I will show an image sequence of human cooking. I have annotated the images with numbered circles. Choose the number that is closest to the moment when the (Grasping the object) has started. You are a five-time world champion in this game. Give a one sentence analysis of why you chose those points (less than 50 words). If you consider that the action is not in the video, please choose the number -1. Provide your answer at the end in a json file of this format: {"points": []}
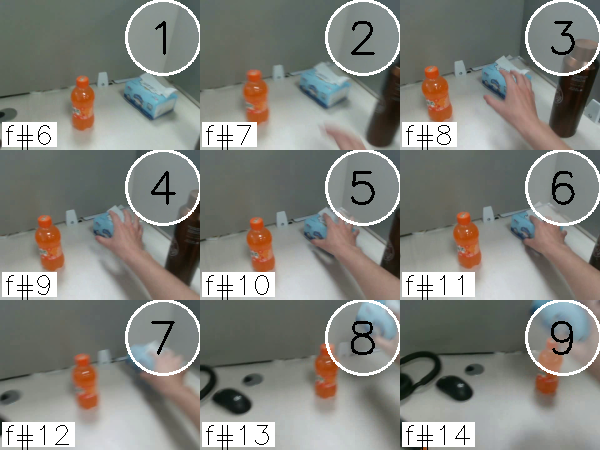
Frame 5 shows the clearest moment of hand-object contact.
{"points": [5]}